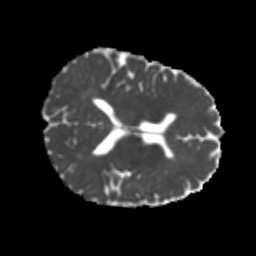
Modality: MD
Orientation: axial
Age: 23
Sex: female
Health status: healthy
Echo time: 0.074 s